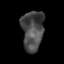
Tissue: lung
Cell type: T cells
Senescence score: 0.2136
Nuclear area (px): 855
Mean DAPI intensity: 73.65